Question: i wonder why my cap deployment fails.
I am using capistrano.
Here's my deploy.rb:
'''
set :application, "gppb"
set :repository, "git@github.com:AppSource/gppb.git"
set :scm, :git
set :user, "gppb.com"
set :deploy_to, "/home/gppb.com/apps/#{application}"
set :use_sudo, false
set :keep_releases, 5
# set :scm, :git # You can set :scm explicitly or Capistrano will make an intelligent guess based on known version control directory names
# Or: 'accurev', 'bzr', 'cvs', 'darcs', 'git', 'mercurial', 'perforce', 'subversion' or 'none'
role :web, "test.gppb.appsource.biz" # Your HTTP server, Apache/etc
role :app, "test.gppb.appsource.biz" # This may be the same as your 'Web' server
role :db, "test.gppb.appsource.biz", :primary => true # This is where Rails migrations will run
# if you want to clean up old releases on each deploy uncomment this:
# after "deploy:restart", "deploy:cleanup"
# if you're still using the script/reaper helper you will need
# these http://github.com/rails/irs_process_scripts
# If you are using Passenger mod_rails uncomment this:
namespace :deploy do
task :start do ; end
task :stop do ; end
task :restart, :roles => :app, :except => { :no_release => true } do
run "#{try_sudo} touch #{File.join(current_path,'tmp','restart.txt')}"
end
end
'''
And here is the error:

To see the full image click here-> <URL>
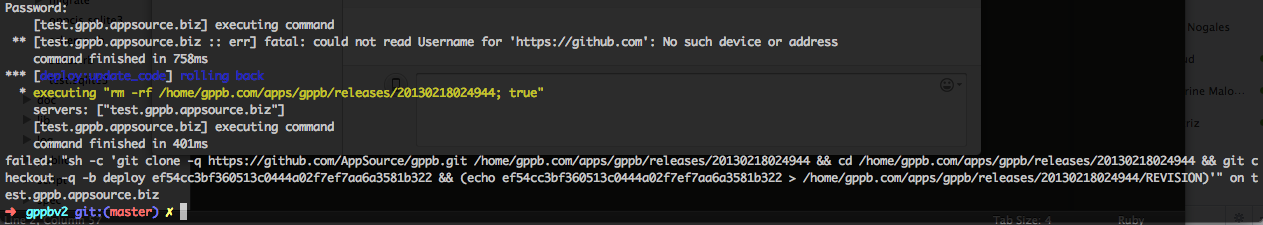
Answer: Looks like you should set your :user to "gppbv2". That's the parameter for the remote user on the server. Also, Unix usernames can't have periods in them.